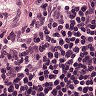
Metastatic tissue present: no